Field crop: tomato
Growth stage: 1
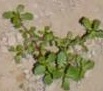
Species: portulaca